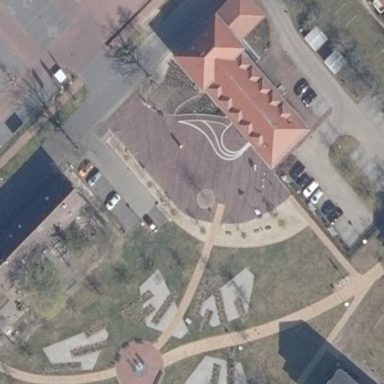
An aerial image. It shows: Building with hipped roof.